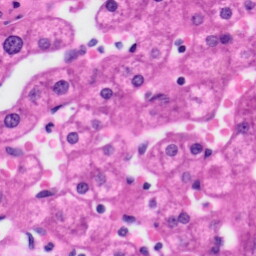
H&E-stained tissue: Liver